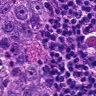
Metastatic tissue present: yes